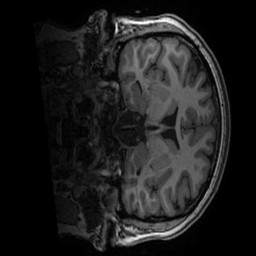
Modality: T1w
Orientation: coronal